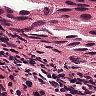
Metastatic tissue present: yes